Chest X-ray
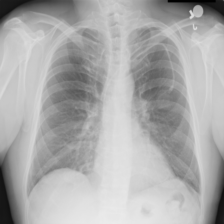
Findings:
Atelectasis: negative
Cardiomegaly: negative
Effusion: negative
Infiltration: negative
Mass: negative
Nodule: negative
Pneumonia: negative
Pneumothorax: negative
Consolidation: negative
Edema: negative
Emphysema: negative
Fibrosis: negative
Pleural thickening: negative
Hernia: negative